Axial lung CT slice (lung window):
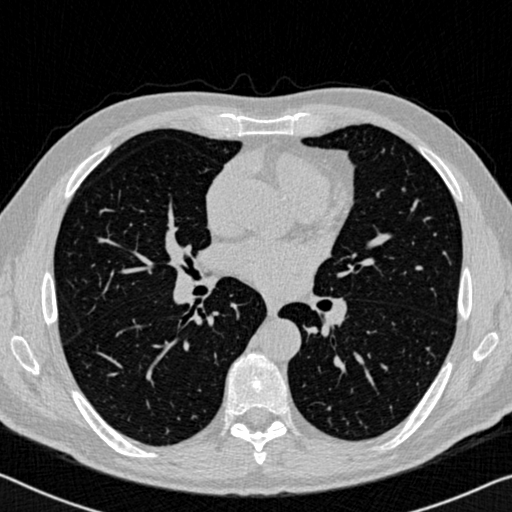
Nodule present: no